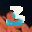
Label: 3